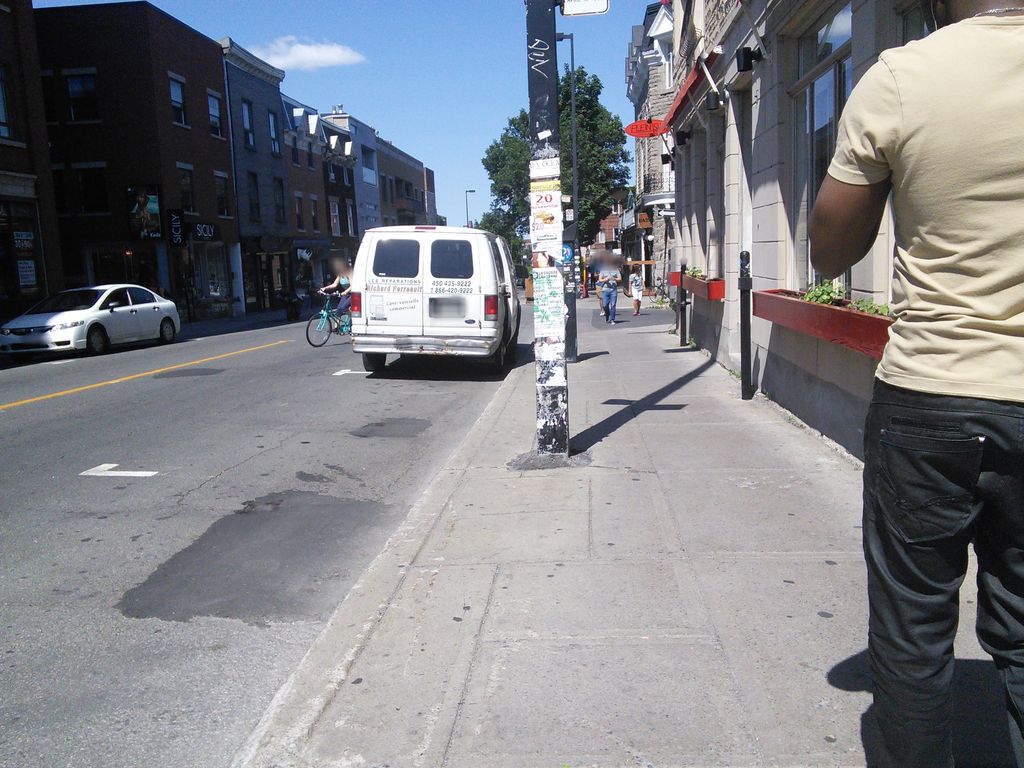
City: montreal